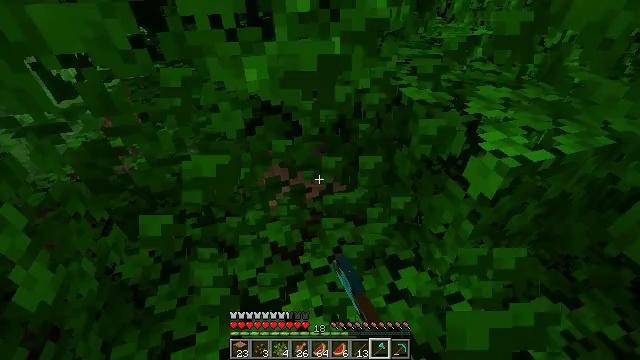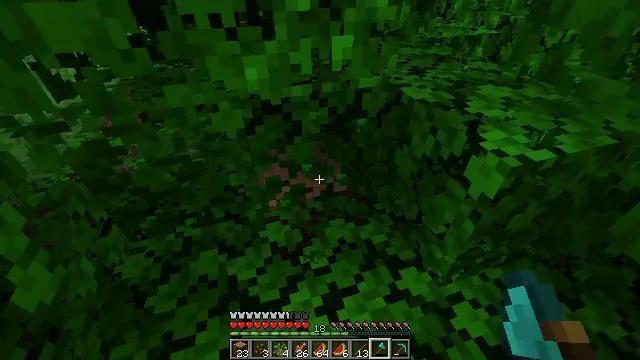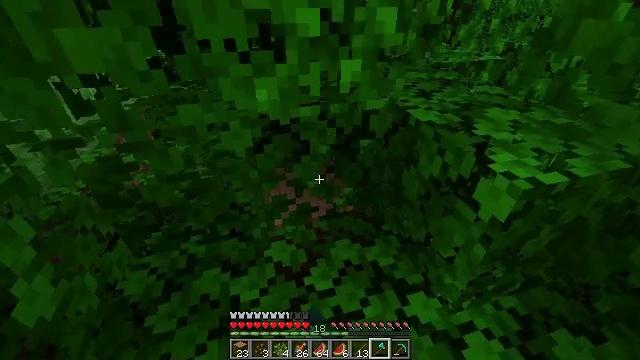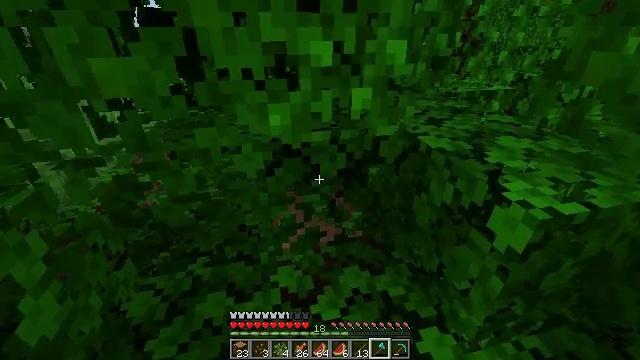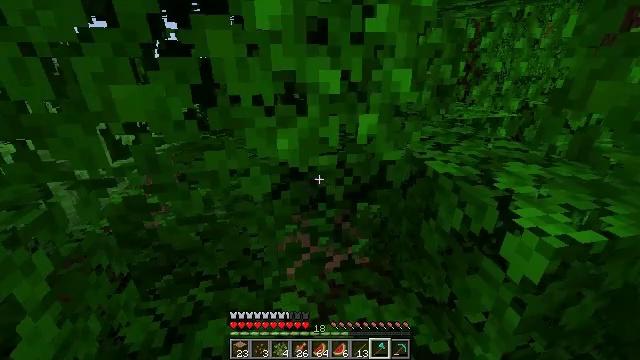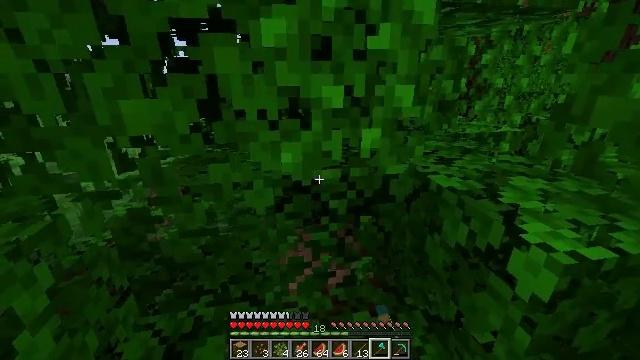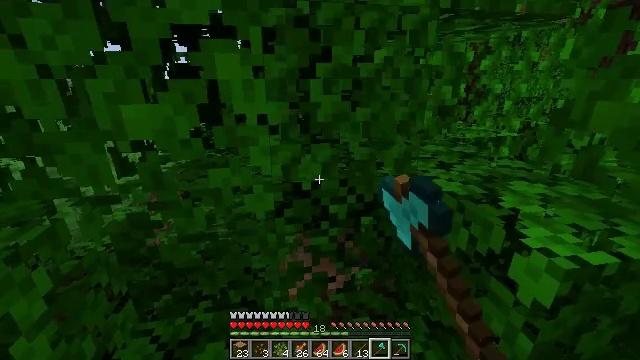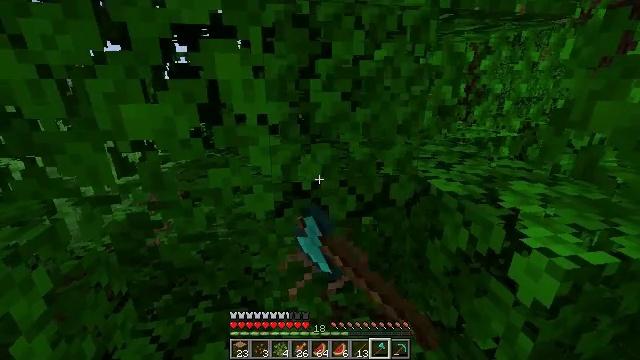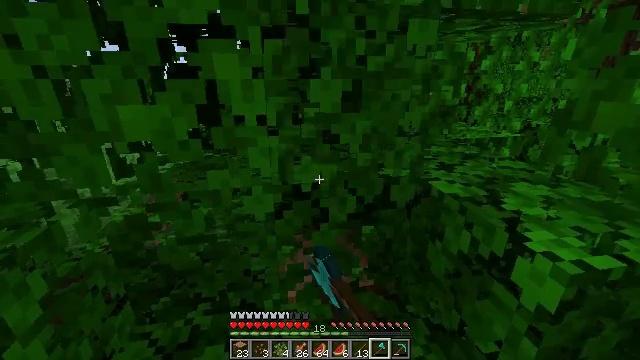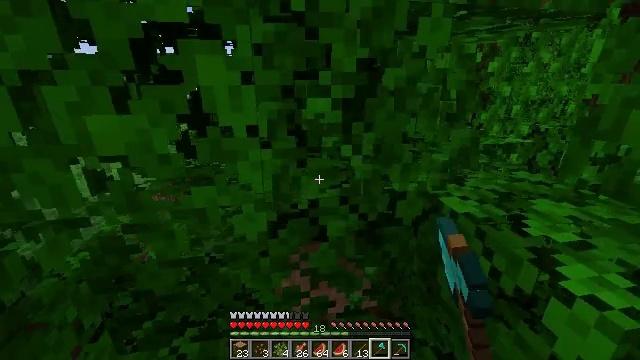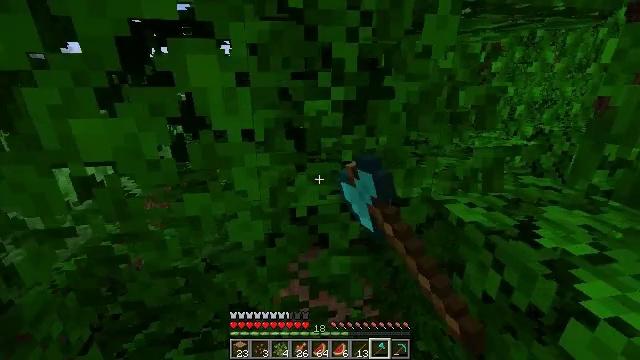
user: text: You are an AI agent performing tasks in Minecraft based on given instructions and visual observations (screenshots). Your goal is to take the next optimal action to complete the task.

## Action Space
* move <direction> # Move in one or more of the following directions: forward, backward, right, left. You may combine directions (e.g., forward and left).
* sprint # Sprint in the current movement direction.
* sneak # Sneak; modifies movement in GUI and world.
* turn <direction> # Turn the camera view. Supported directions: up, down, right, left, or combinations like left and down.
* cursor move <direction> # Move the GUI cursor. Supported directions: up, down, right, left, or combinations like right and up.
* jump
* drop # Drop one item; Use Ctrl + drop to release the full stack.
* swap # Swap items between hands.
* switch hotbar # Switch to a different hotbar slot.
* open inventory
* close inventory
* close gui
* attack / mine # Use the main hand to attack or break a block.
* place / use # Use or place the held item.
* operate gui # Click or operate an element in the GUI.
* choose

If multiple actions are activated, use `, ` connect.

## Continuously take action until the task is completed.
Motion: motion action
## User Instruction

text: Collect vines by mining them.
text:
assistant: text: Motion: attack / mine
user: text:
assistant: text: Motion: turn left and up, attack / mine
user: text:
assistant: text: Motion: turn left and up, attack / mine
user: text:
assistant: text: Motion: turn left and up, attack / mine
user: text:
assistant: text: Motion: turn up, attack / mine
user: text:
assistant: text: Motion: turn up, attack / mine
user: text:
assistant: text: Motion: attack / mine
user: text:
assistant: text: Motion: move forward, attack / mine
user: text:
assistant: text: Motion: move forward, attack / mine
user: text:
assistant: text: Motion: attack / mine
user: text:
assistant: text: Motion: attack / mine